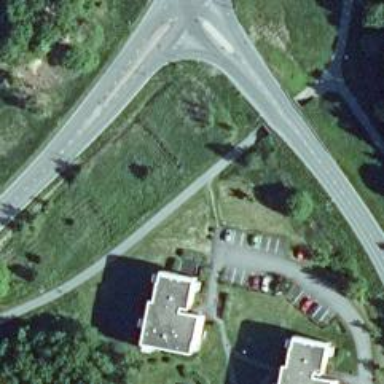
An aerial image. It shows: Asphalt cycleway.